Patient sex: M
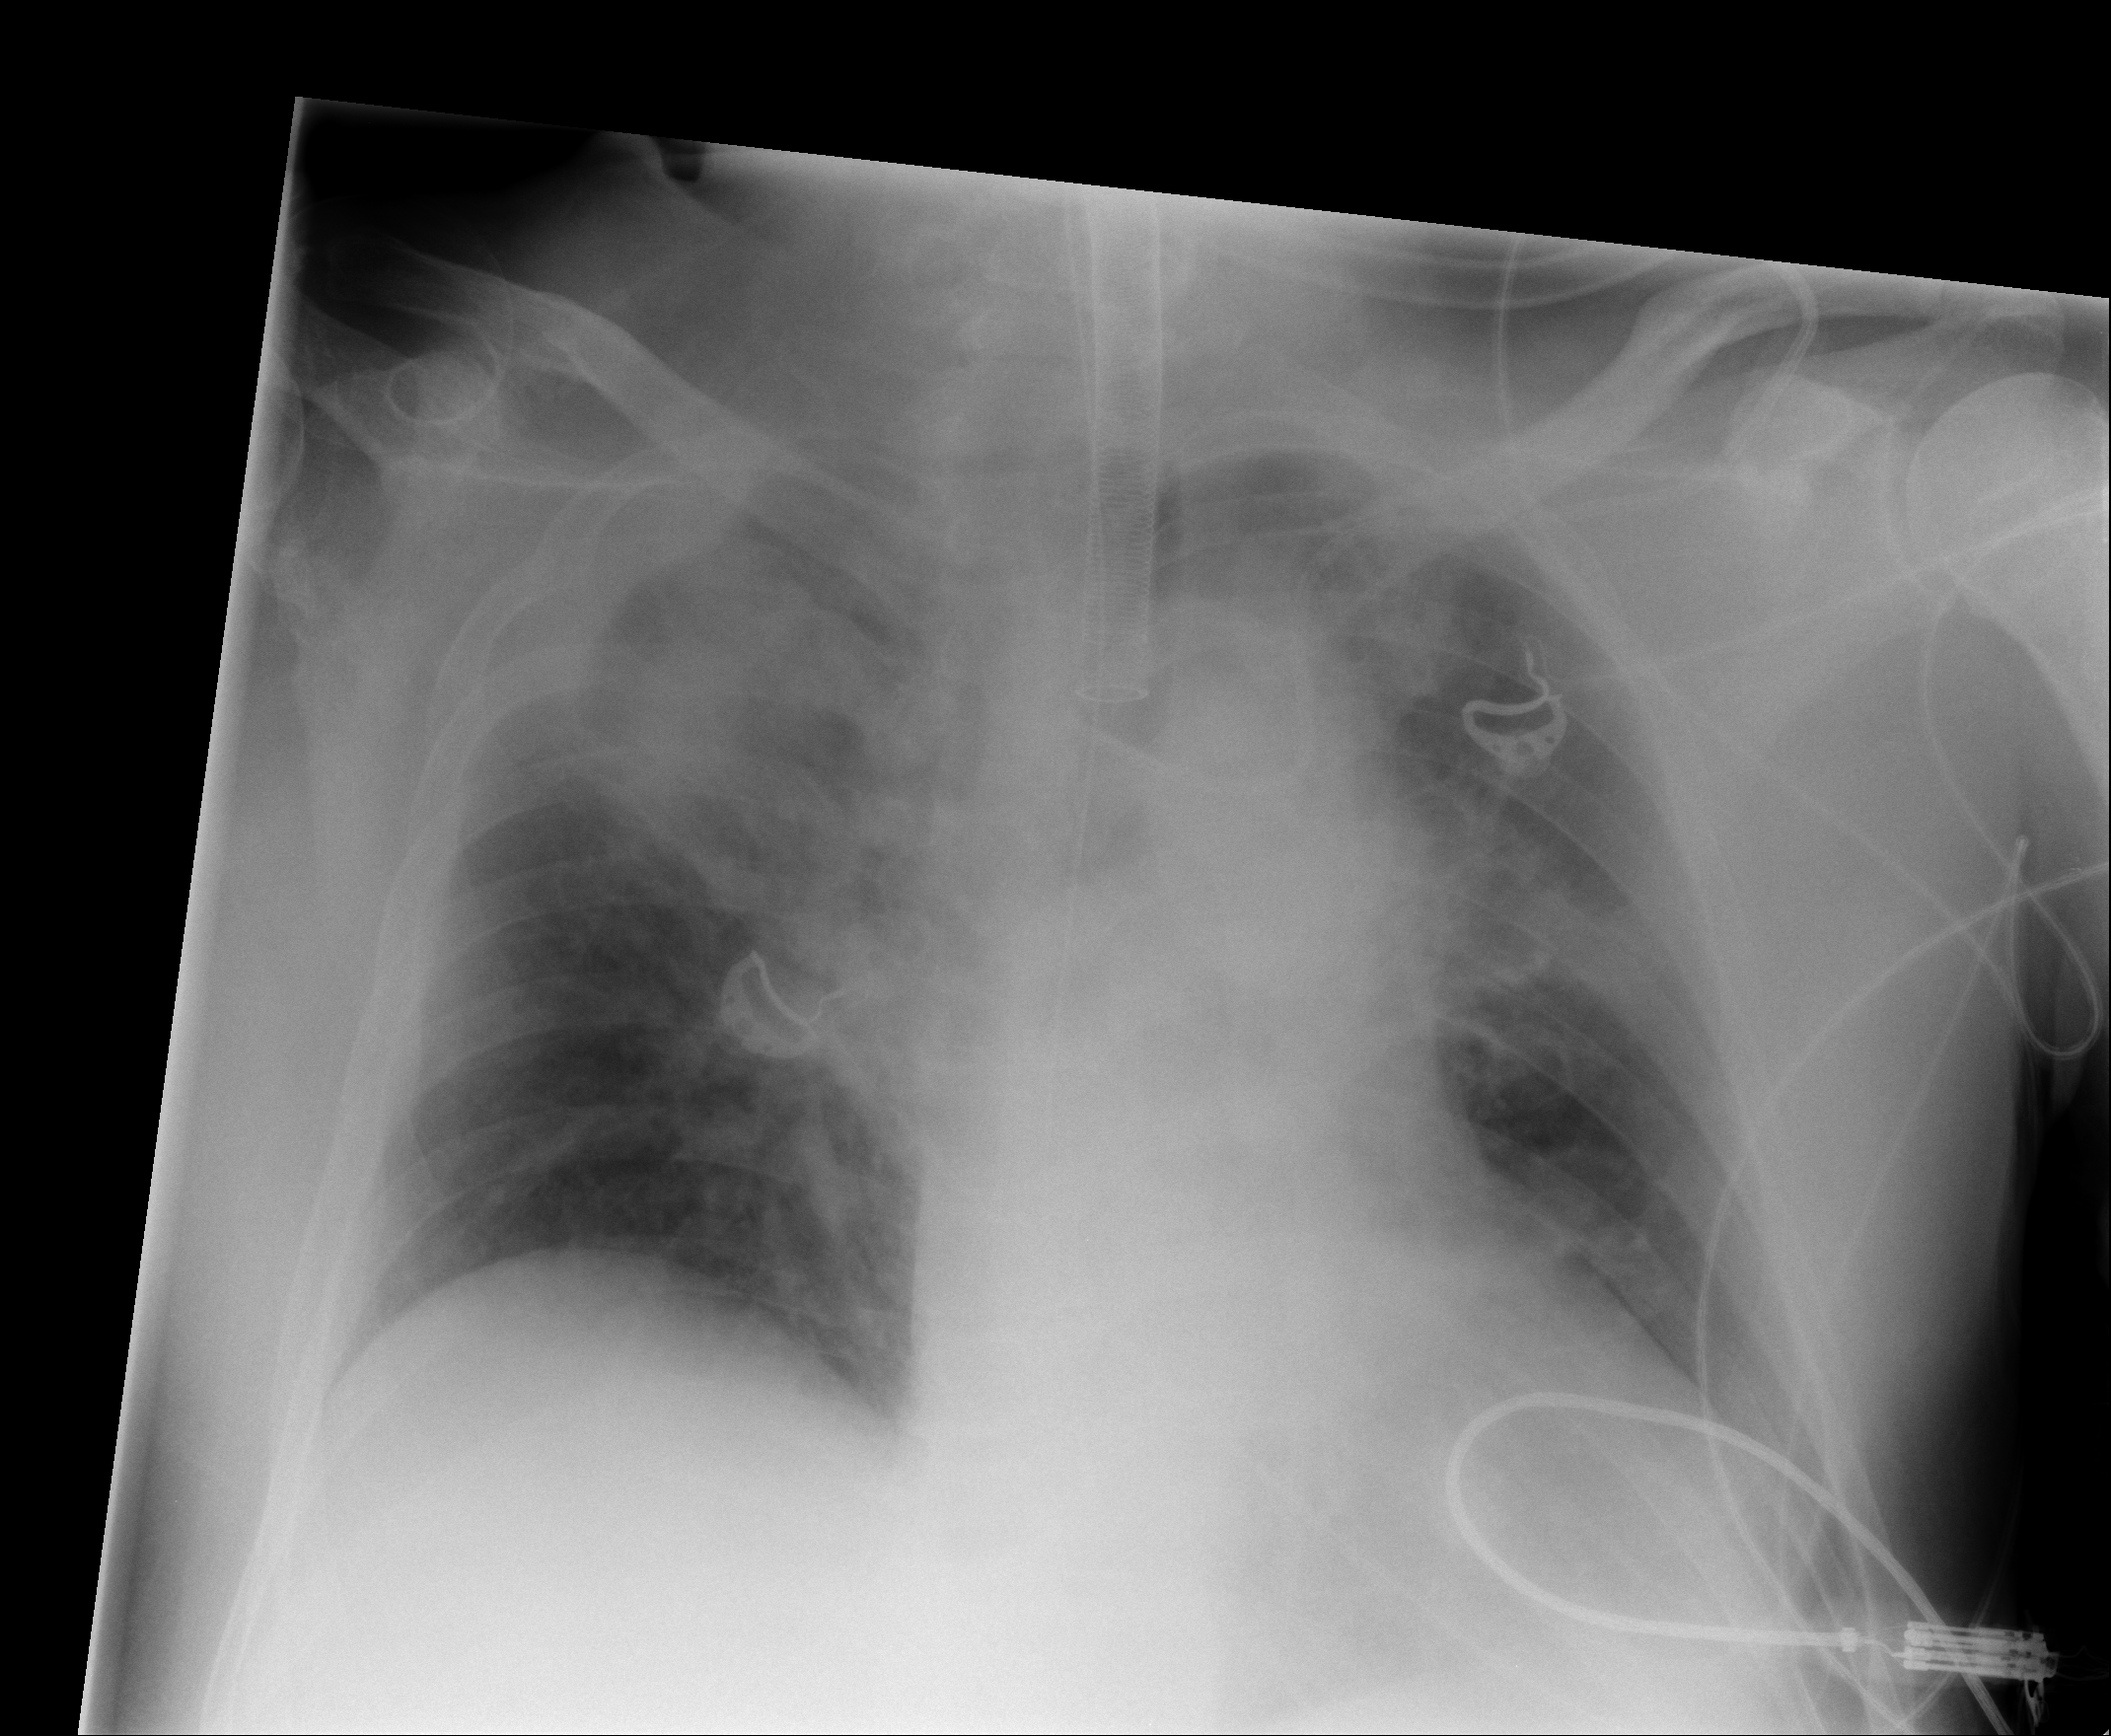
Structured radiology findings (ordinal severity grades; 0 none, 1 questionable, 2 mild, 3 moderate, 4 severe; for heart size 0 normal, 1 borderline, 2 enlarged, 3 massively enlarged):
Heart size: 0
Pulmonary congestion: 2
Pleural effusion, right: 0
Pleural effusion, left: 0
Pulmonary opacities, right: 2
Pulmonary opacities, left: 2
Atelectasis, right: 2
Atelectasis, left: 2